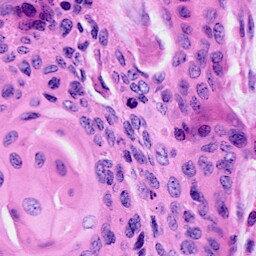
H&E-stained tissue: Cervix